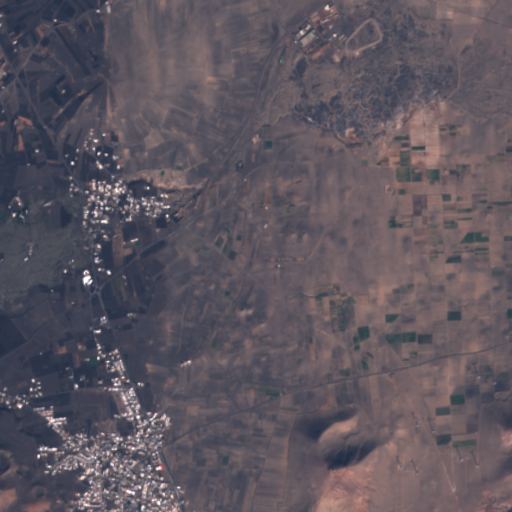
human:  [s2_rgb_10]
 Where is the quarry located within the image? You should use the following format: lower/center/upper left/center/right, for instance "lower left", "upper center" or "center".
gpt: The quarry is located in the upper left of the image.
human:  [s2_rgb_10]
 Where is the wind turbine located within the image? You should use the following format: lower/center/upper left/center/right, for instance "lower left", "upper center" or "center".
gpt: The wind turbine is located in the lower right of the image.
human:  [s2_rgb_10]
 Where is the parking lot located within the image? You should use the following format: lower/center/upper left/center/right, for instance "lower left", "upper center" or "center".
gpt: There is no parking lot in the image.